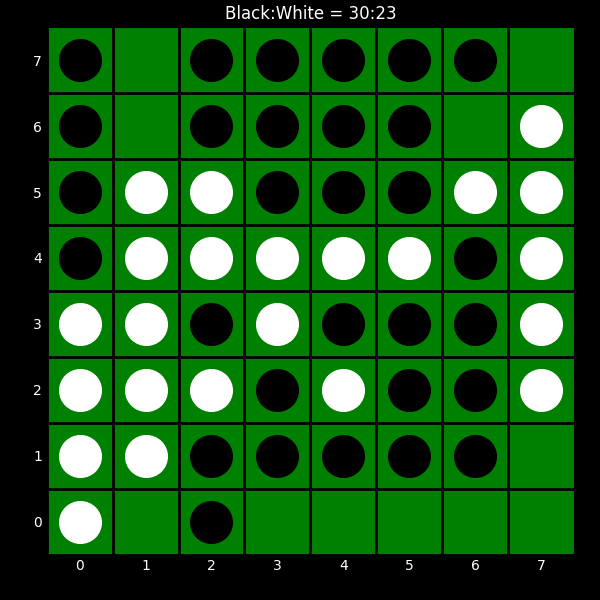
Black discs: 30
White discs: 23